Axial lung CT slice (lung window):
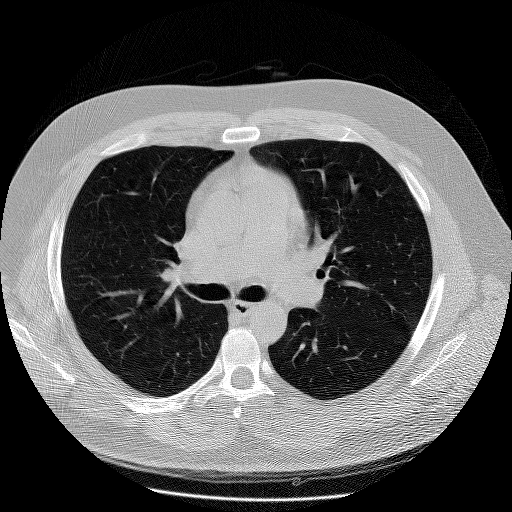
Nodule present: no